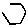
Label: hexagon